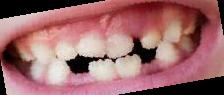
Condition: hypodontia